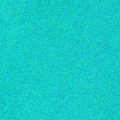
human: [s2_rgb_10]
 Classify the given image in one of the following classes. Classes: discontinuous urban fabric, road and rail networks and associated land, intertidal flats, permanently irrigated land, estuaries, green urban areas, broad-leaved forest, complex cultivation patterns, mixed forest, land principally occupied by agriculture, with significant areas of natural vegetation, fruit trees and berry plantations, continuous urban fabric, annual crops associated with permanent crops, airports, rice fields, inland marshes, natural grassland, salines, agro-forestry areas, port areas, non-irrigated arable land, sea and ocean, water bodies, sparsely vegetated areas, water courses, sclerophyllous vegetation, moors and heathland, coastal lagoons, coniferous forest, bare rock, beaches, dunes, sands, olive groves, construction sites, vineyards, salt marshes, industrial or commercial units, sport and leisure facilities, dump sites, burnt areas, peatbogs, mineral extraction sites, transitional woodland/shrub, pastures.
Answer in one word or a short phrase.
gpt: sea and ocean